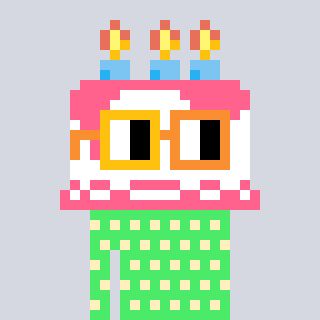
a pixel art character with square yellow and orange glasses, a cake-shaped head and a teal-colored body on a cool background